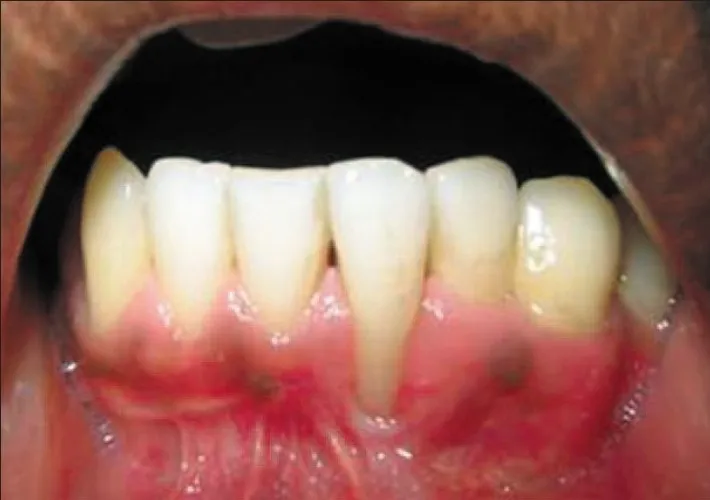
Pre-operative view.
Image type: medical_photograph (oral_photograph)